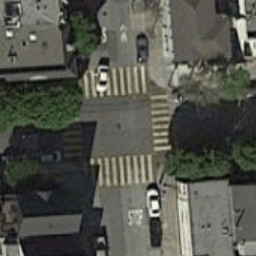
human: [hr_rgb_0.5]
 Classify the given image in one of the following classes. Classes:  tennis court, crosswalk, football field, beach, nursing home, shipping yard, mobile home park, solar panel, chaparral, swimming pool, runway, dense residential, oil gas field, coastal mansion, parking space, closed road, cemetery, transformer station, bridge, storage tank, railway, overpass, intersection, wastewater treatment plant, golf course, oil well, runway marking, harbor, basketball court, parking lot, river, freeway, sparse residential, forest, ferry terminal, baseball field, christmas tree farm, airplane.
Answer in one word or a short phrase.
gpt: crosswalk